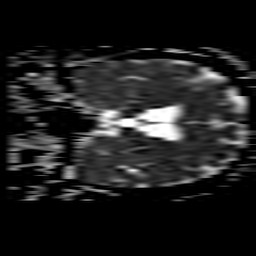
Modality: ADC
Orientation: coronal
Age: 39
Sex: male
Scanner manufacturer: philips
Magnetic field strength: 3 T
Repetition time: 3.598 s
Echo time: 0.076 s